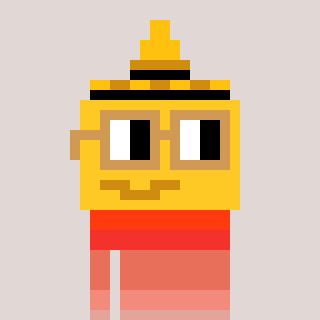
a pixel art character with square brown glasses, a mustard-shaped head and a slimegreen-colored body on a warm background